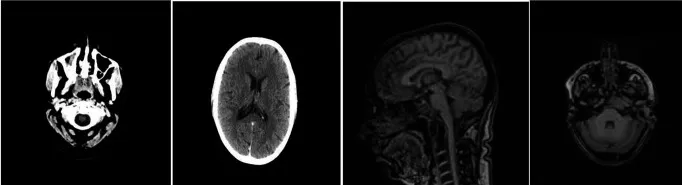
(d) A CT scan of case 7 shows post-operative cavity with destruction reaching petrous apex with enhancement along Meckel's cave and cival region.
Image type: radiology (ct)